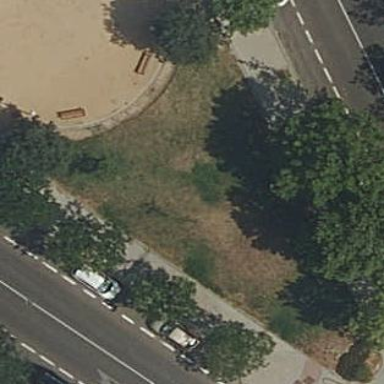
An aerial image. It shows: Garden with kerb barrier.